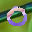
Label: 0